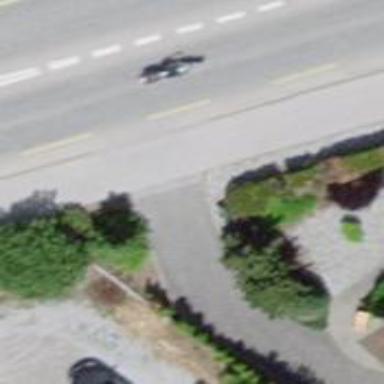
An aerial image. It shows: Sidewalk.